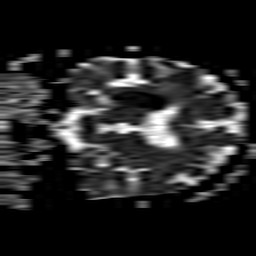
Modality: ADC
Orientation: coronal
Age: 87
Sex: female
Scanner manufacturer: philips
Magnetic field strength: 1.5 T
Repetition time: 3.403 s
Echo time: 0.06922 s